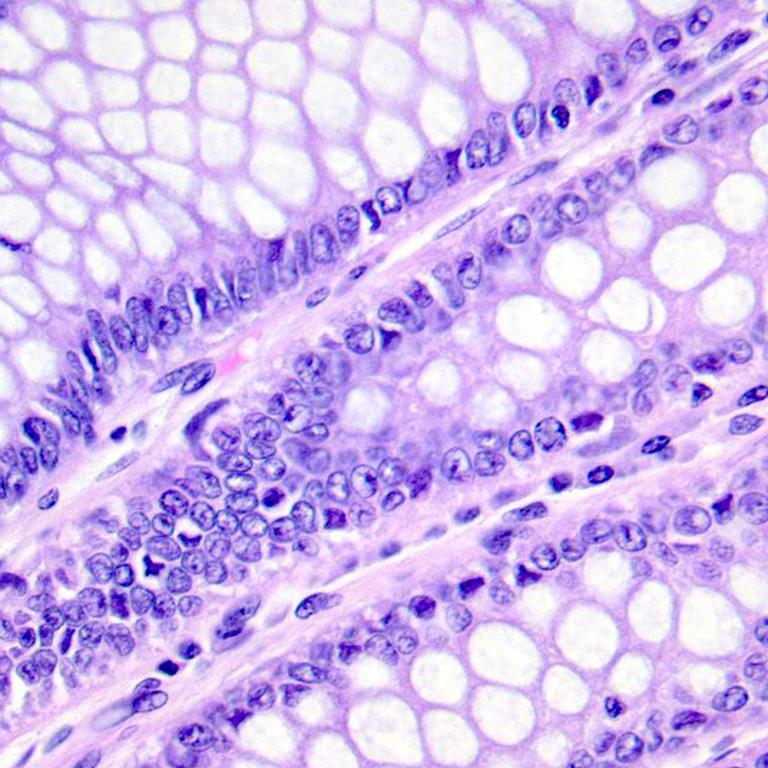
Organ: colon
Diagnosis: benign